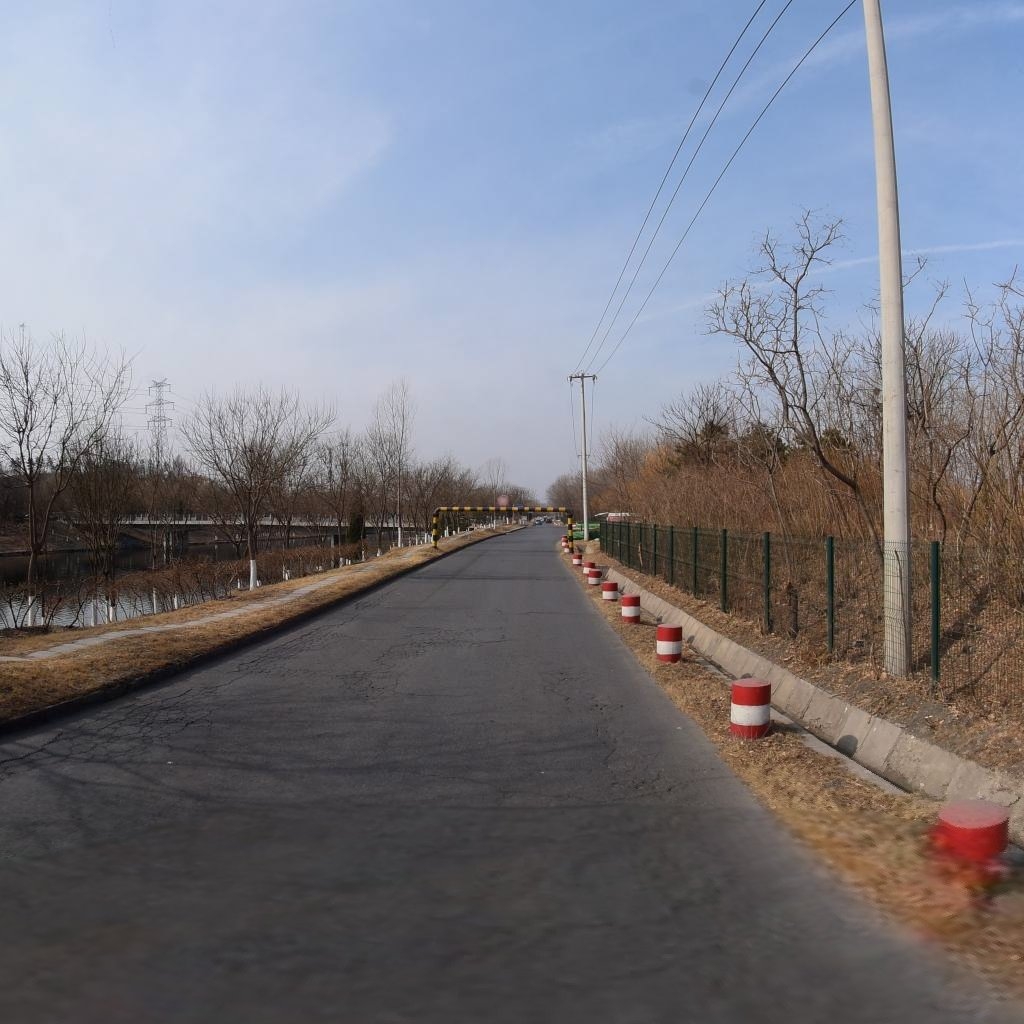
Region: Chaoyang
Road damage annotations: alligator crack, alligator crack, alligator crack